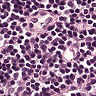
Metastatic tissue present: no